Interaction volume radius: 5 \u00c5
Interaction volume height: 10 \u00c5
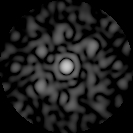
Disorder parameter: 0.7338